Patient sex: M
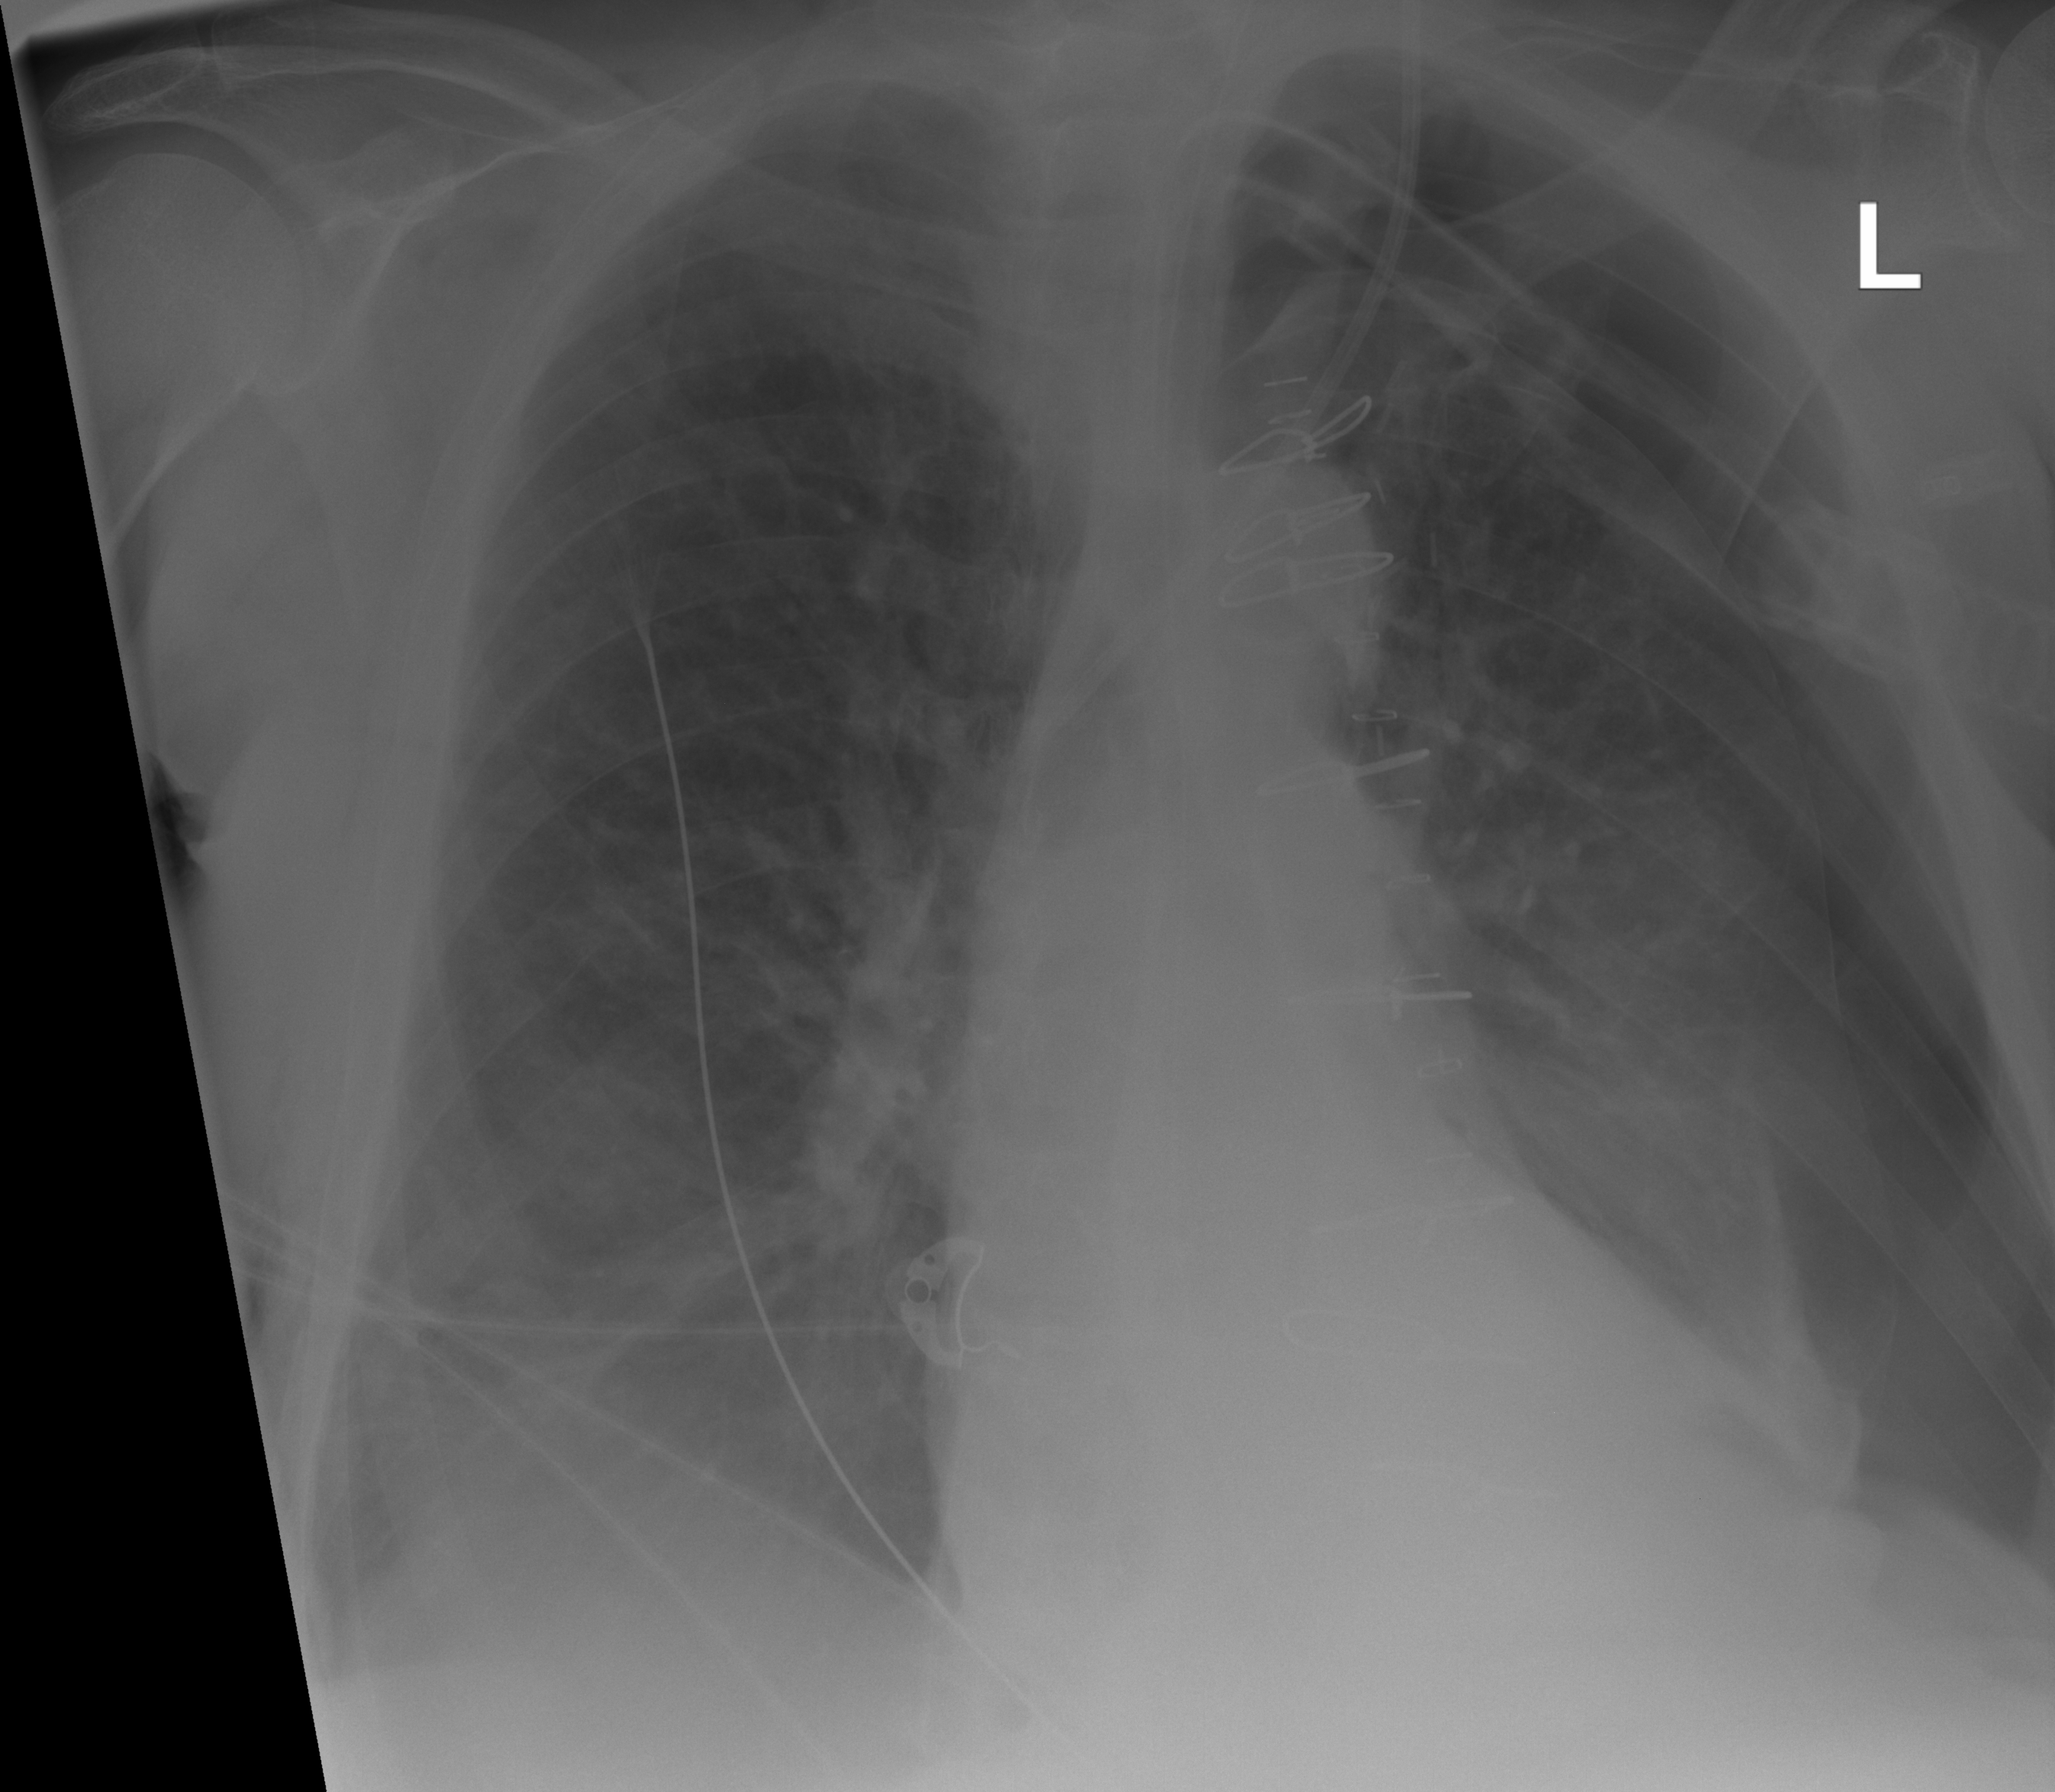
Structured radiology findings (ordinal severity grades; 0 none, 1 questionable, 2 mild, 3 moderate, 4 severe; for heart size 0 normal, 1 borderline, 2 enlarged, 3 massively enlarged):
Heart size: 0
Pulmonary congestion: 2
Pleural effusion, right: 2
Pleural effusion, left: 0
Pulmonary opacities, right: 0
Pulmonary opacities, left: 0
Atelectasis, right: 2
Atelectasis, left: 0